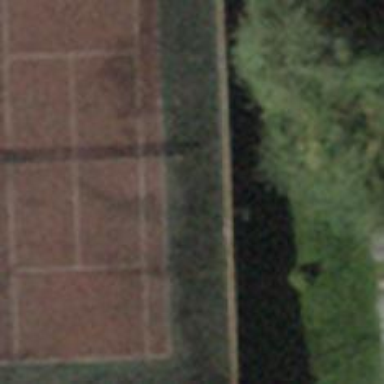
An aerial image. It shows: Tennis court on pitch designated for leisure land.